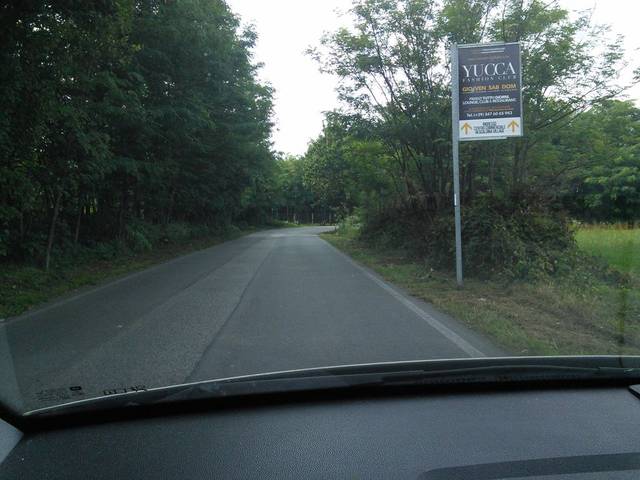
Region: Italy
Coordinates: 45.605, 8.952